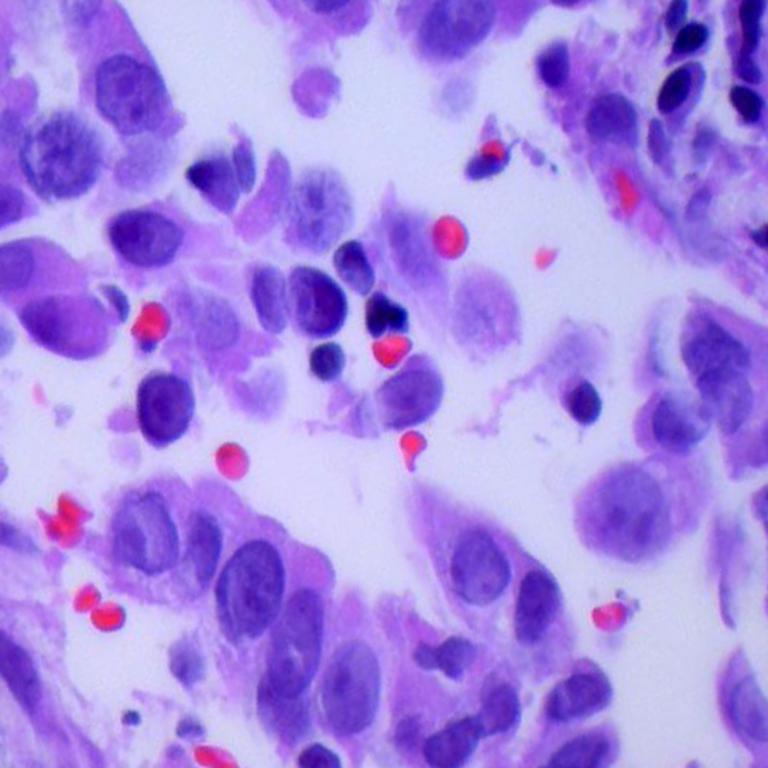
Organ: lung
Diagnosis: adenocarcinomas